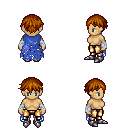
a pixel art fantasy rpg character, female body template, human, tanned skin, blue tattered cape, gold greaves, brunette short bangs hairstyle, white cloth bandages, metal boots, four views (front, back, left, right), 2x2 character sprite sheet, small pixel art, hard edges, no anti-aliasing